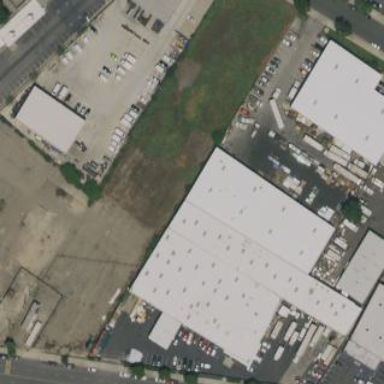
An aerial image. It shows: Warehouse building.